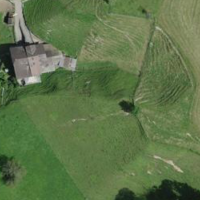
EUNIS habitat code: 52
Species observed at this site:
Caltha palustris